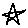
Label: star